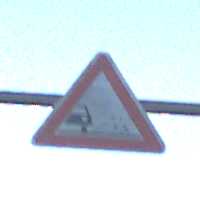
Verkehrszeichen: SplittSchotter
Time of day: MorningAfternoon
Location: Outdoor (Nature)
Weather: Clear
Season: NotSpecified
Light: Natural